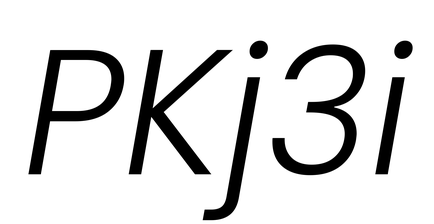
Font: Poppins-LightItalic